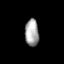
Tissue: prostate
Cell type: Fibroblasts
Senescence score: 0.7511
Nuclear area (px): 364
Mean DAPI intensity: 165.11